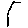
Label: hexagon